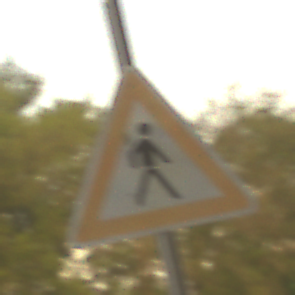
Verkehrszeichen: FussgaengerLinks
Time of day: SunriseSunset
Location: Outdoor (RoadRail)
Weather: Clear
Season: NotSpecified
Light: Natural